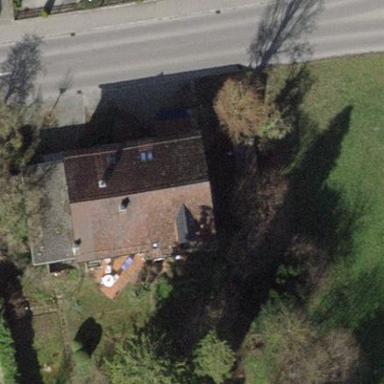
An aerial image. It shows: Detached building with gabled roof.